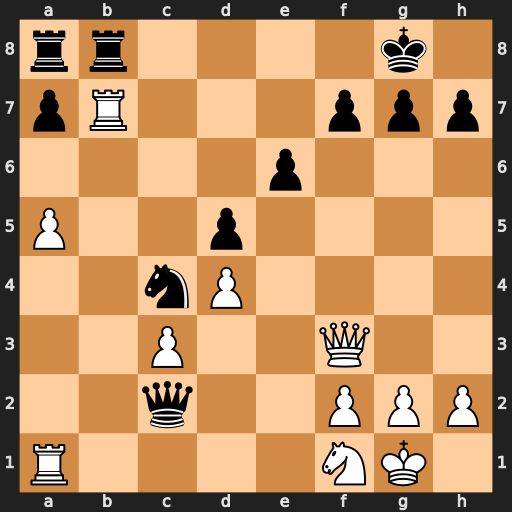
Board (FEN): rr4k1/pR3ppp/4p3/P2p4/2nP4/2P2Q2/2q2PPP/R4NK1
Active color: w
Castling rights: -
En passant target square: -
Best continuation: Qxf7+ Kh8 Qxg7#